Question: I have simple problem which I am able to solve but I think my solution is not upto standard. It is messy.
I would like to take this as a learning opportunity in simplifying the calculation.
Here is the setup.
'''
import pandas as pd
import numpy as np
import datetime
from dateutil.relativedelta import relativedelta
import pandas_datareader.data as web
start = datetime.date.today() - relativedelta(years=1)
end = datetime.date.today()
main = ['MSFT','AAPL','FB','AMZN','NVDA','MA','V','ADBE','LULU','CRM','CRWD']
df = web.DataReader(main, 'yahoo', start, end)
idx = pd.IndexSlice
df.loc[idx[datetime.datetime(2020,1,1):],idx['Adj Close',['MSFT','CRWD']]].head(5)
'''
DataFrame df is the Stock Market Data for a list of tickers returned from Pandas DataReader module.
<URL>
I am trying to find the percentage difference of the max Stock Price to the Last Closing Stock Price.

I use the below calculation, this is the code I need simplified.
'''
(
pd.concat(
[
df.loc[idx[datetime.datetime(2020,1,1):],idx['Adj Close',:]].max().unstack().transpose().reset_index().set_index('Symbols').rename(columns={'Adj Close':'Max Close'}),
df.loc[idx[datetime.datetime(2020,1,1):],idx['Adj Close',:]].tail(1).stack().reset_index()[['Symbols','Adj Close']].set_index('Symbols').rename(columns={'Adj Close':'Last Close'}),
(
(
(
df.loc[idx[datetime.datetime(2020,1,1):],idx['Adj Close',:]].max().unstack().transpose().reset_index().set_index('Symbols')
- df.loc[idx[datetime.datetime(2020,1,1):],idx['Adj Close',:]].tail(1).stack().reset_index()[['Symbols','Adj Close']].set_index('Symbols')
)
/
df.loc[idx[datetime.datetime(2020,1,1):],idx['Adj Close',:]].tail(1).stack().reset_index()[['Symbols','Adj Close']].set_index('Symbols'))*100
).rename(columns={'Adj Close':'Percentage Diff'})
],
axis='columns'
)
.sort_values(by='Percentage Diff', ascending=False)
)
'''
This is my result.
<URL>
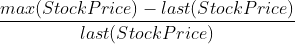
Answer: What about:
'''
df = df.sort_index()['Adj Close']
pdiff = 100*(df.max() - df.iloc[-1,:])/df.iloc[-1,:]
'''
It returns:
'''
Symbols
MSFT 7.339788
AAPL 14.713167
FB 14.921531
AMZN 7.448315
NVDA 4.241517
MA 3.775402
V 4.761903
ADBE 6.300777
LULU 14.959885
CRM 5.741029
CRWD 1.086576
dtype: float64
'''
If you wish to keep your output, then create columns first and write down the operation:
'''
df = df.sort_index()['Adj Close']
d = df.max().to_frame(name='max')
d['last'] = df.iloc[-1,:]
d['change'] = 100.*(d['max'] - d['last'])/d['last']
d = d.sort_values('change', ascending=False)
'''
Which returns:
'''
max last change
Symbols
LULU 398.290009 346.459991 14.959885
FB 303.910004 264.450012 14.921531
AAPL 134.179993 116.970001 14.713167
AMZN <PHONE> <PHONE> 7.448315
MSFT 231.649994 215.809998 7.339788
ADBE 533.799988 502.160004 6.300777
CRM 281.250000 265.980011 5.741029
V 216.479996 206.639999 4.761903
NVDA 573.859985 550.510010 4.241517
MA 365.694153 352.390015 3.775402
CRWD 145.130005 143.570007 1.086576
'''